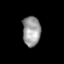
Tissue: prostate
Cell type: T cells
Senescence score: 0.3472
Nuclear area (px): 530
Mean DAPI intensity: 153.909